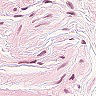
Metastatic tissue present: no